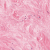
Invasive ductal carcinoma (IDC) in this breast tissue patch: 0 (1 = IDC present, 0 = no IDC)